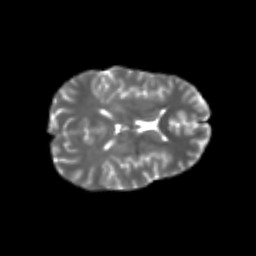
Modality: T2w
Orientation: axial
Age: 23
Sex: female
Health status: healthy
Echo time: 0.074 s